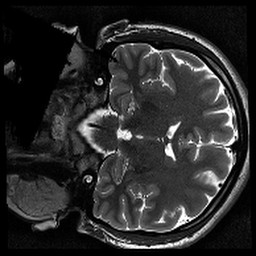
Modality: T2w
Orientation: coronal